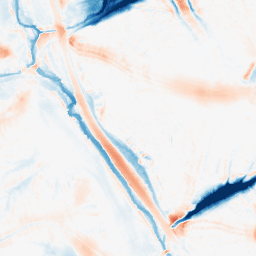
Category: morphological
Decomposition family: tophat_combined
Decomposition parameters: size: 20
Upsampling method: edge_directed
Upsampling parameters: scale: 4
Upsampling scale: 4